Question: I'm having some troubles converting PDF files to JPEG with Imagick in PHP.
After a lot of research, i'm able to convert CMYK pdf to RGB jpg without weird color conversion... but now, my last issue : the text is completely aliased ! The text from the original PDF file is not vectorized.
An example :

Here is the code :
'''
$imagick = new Imagick();
$imagick->setResolution(150,150);
$imagick->readImage('file.pdf');
//CMYK PROFILE
$icc = file_get_contents('USWebCoatedSWOP.icc');
$imagick->profileImage('icc', $icc);
$imagick->setImageColorspace(imagick::COLORSPACE_CMYK);
//RGB PROFILE
$icc = file_get_contents('sRGB_IEC61966-2-1_no_black_scaling.icc');
$imagick->profileImage('icc', $icc);
$imagick->setImageColorspace(imagick::COLORSPACE_RGB);
$imagick->setImageFormat( "jpg" );
$imagick->setImageCompression(imagick::COMPRESSION_JPEG);
$imagick->setImageCompressionQuality(90);
header( "Content-Type: image/jpeg" );
echo $imagick;
'''
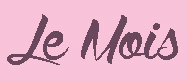
Answer: Image Magick uses Ghostscript to actually render PDFs, and I think you are using a version of Ghostscript that has <URL>, that causes text not to be anti-aliased correctly.
I tested the code you provided, as well as with a direct invocation of Ghostscript with the command.
'''
gs -q -dQUIET -dSAFER -dBATCH -dNOPAUSE -dNOPROMPT -dMaxBitmap=500000000 -dAlignToPixels=0 -dGridFitTT=1 -sDEVICE=pngalpha -dTextAlphaBits=4 -dGraphicsAlphaBits=4 -r150 -sOutputFile=foo-%d.png flyer.pdf
'''
By default, my Centos box was using Ghostscript version 8.70 which shows the issue you're seeing, both when invoked from Imagick and from the gs command above. Downloading version 9.14 from <URL> makes the text be anti-aliased correctly when using the command-line, and probably would when invoked via Imagick.